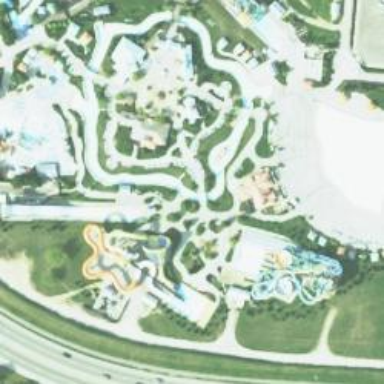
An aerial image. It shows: Water slide attraction.